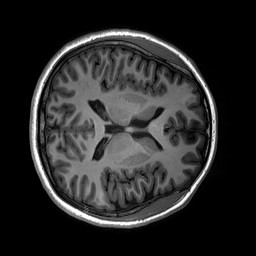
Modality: T1w
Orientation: axial
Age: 25
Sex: female
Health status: healthy
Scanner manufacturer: siemens
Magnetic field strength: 3 T
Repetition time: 2.3 s
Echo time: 0.00236 s